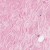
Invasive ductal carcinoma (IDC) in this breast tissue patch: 0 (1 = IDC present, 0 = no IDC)